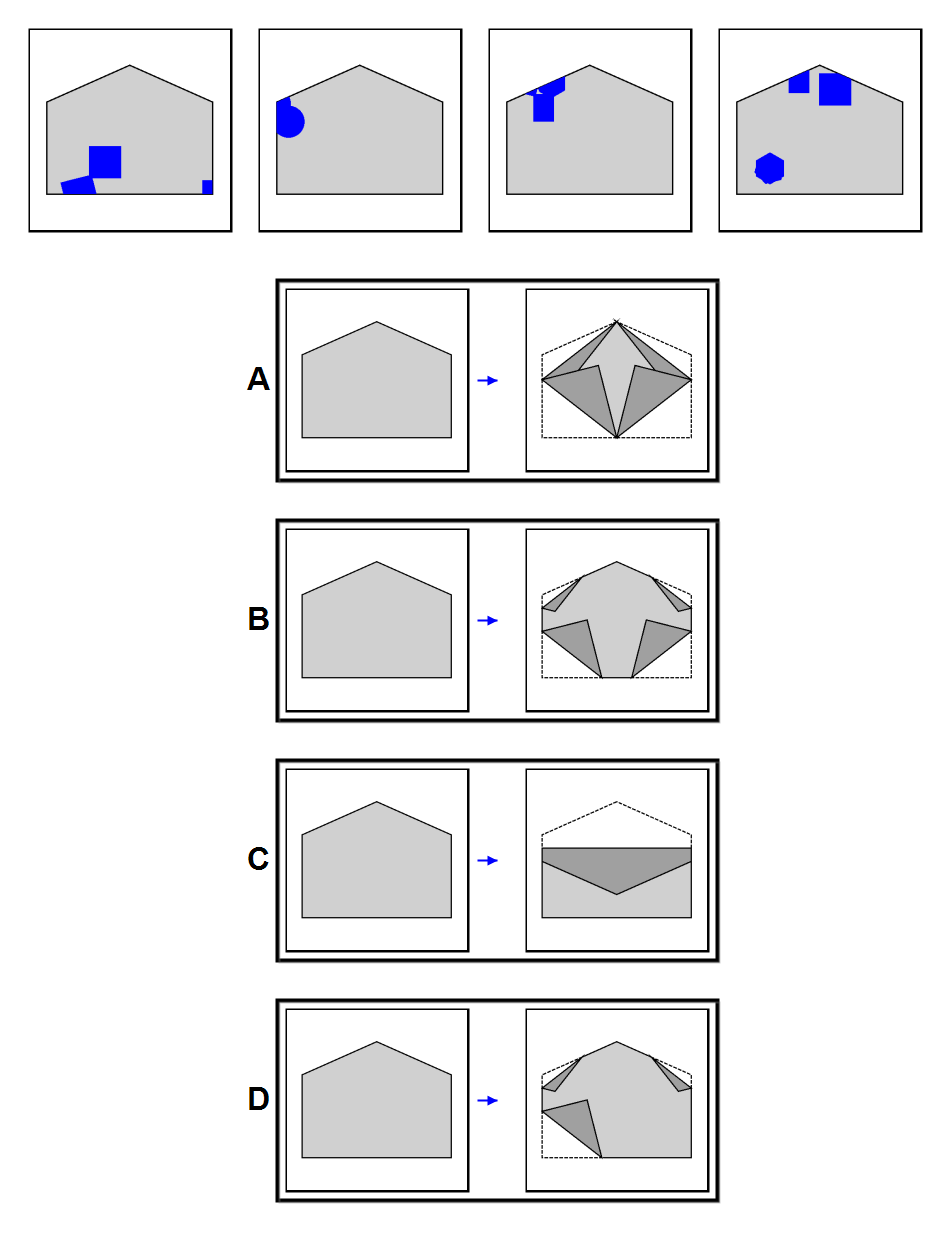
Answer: D